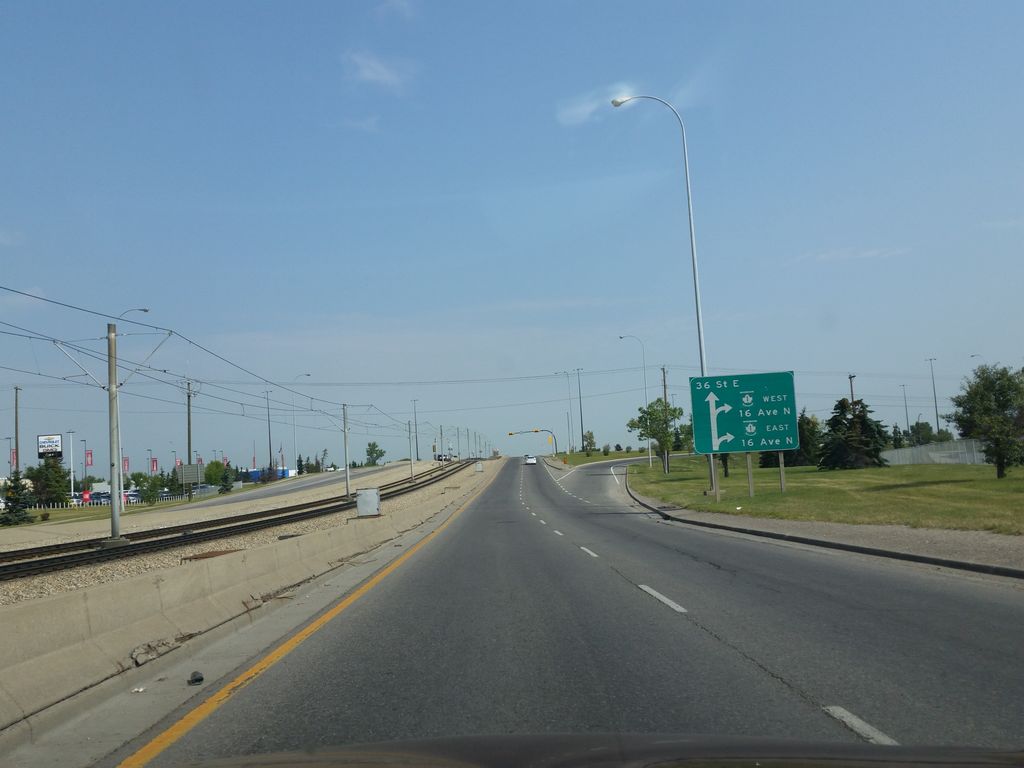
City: calgary